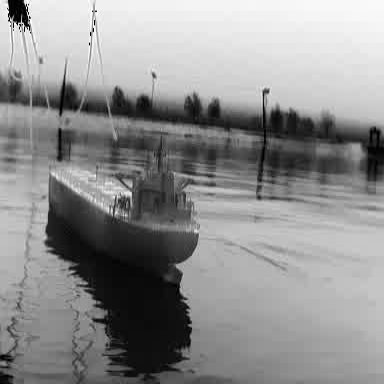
There is a liner in the infrared image.